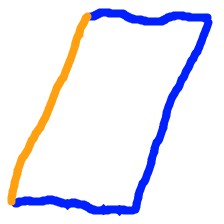
Shape: parallelogram